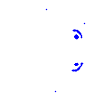
Particle: pion